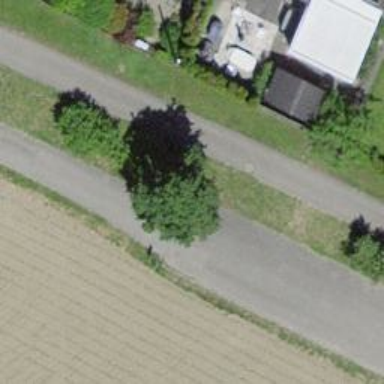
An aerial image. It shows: Cycleway.